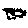
Label: zigzag